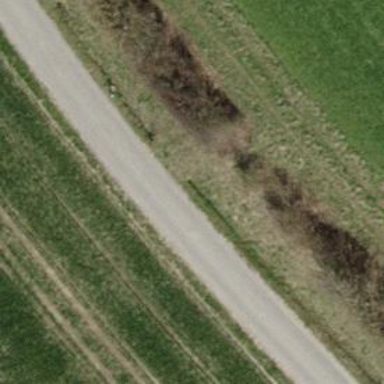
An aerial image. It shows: Paved track with grade1 quality.